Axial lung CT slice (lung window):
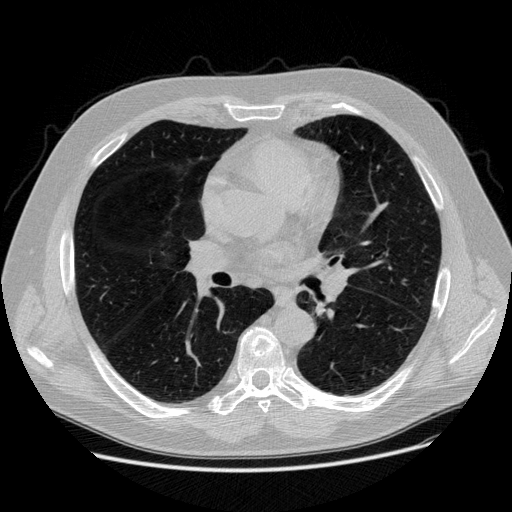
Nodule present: no